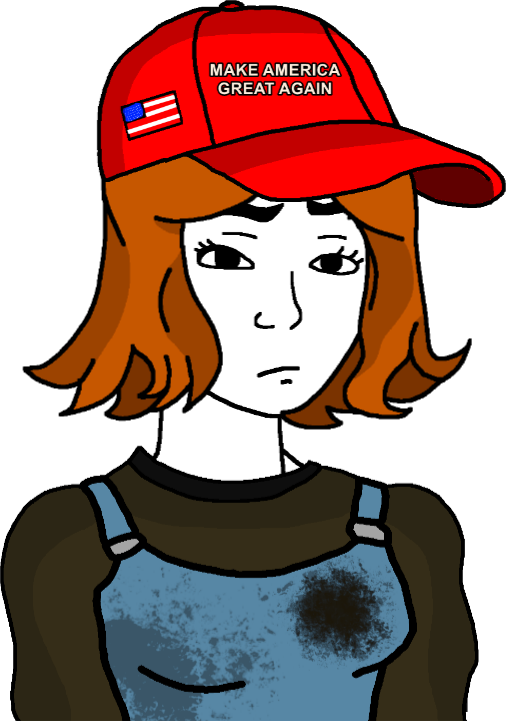
Label: 5_Doomer_Girl